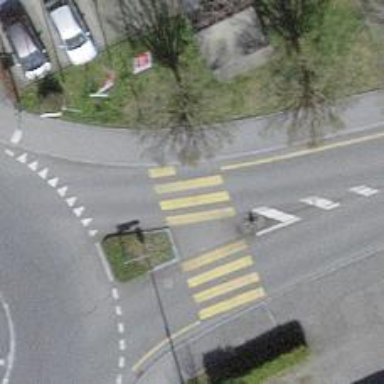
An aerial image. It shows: Footway with asphalt surface and zebra crossing.